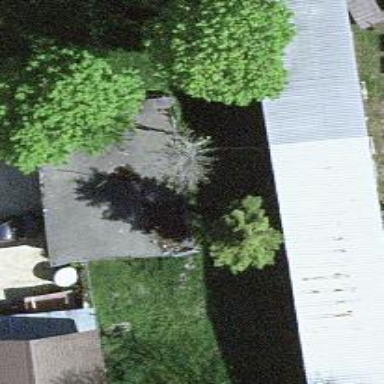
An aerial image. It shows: Garage building.